Question: How can I expand the related table using the keyboard only?
.
Do I have to click '+' using the mouse every time?
Thanks!
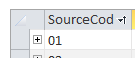
Answer: The keyboard shortcut is: Ctrl+Shift+DownArrow